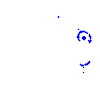
Particle: proton